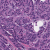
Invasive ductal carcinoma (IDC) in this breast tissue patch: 1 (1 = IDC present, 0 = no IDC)